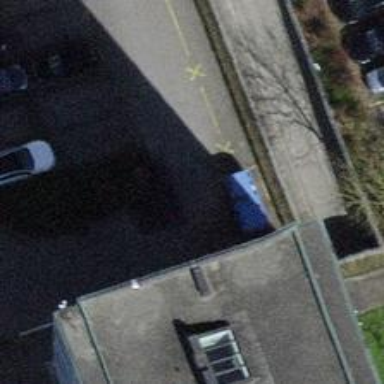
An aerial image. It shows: Recycling container at amenity designated for recycling.